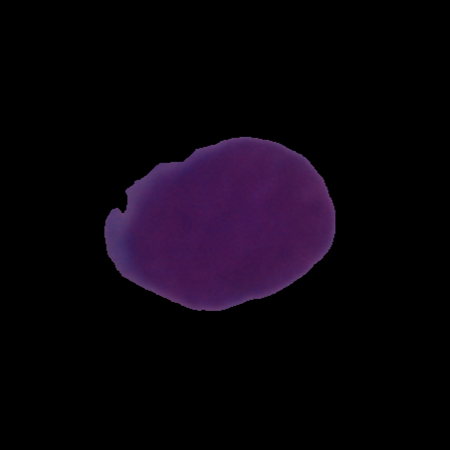
Label: cancer